Field crop: maize
Growth stage: 1
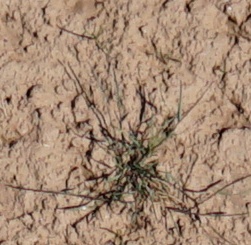
Species: lolium